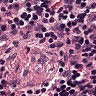
Metastatic tissue present: no